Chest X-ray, AP view. Patient: 58 years old, sex M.
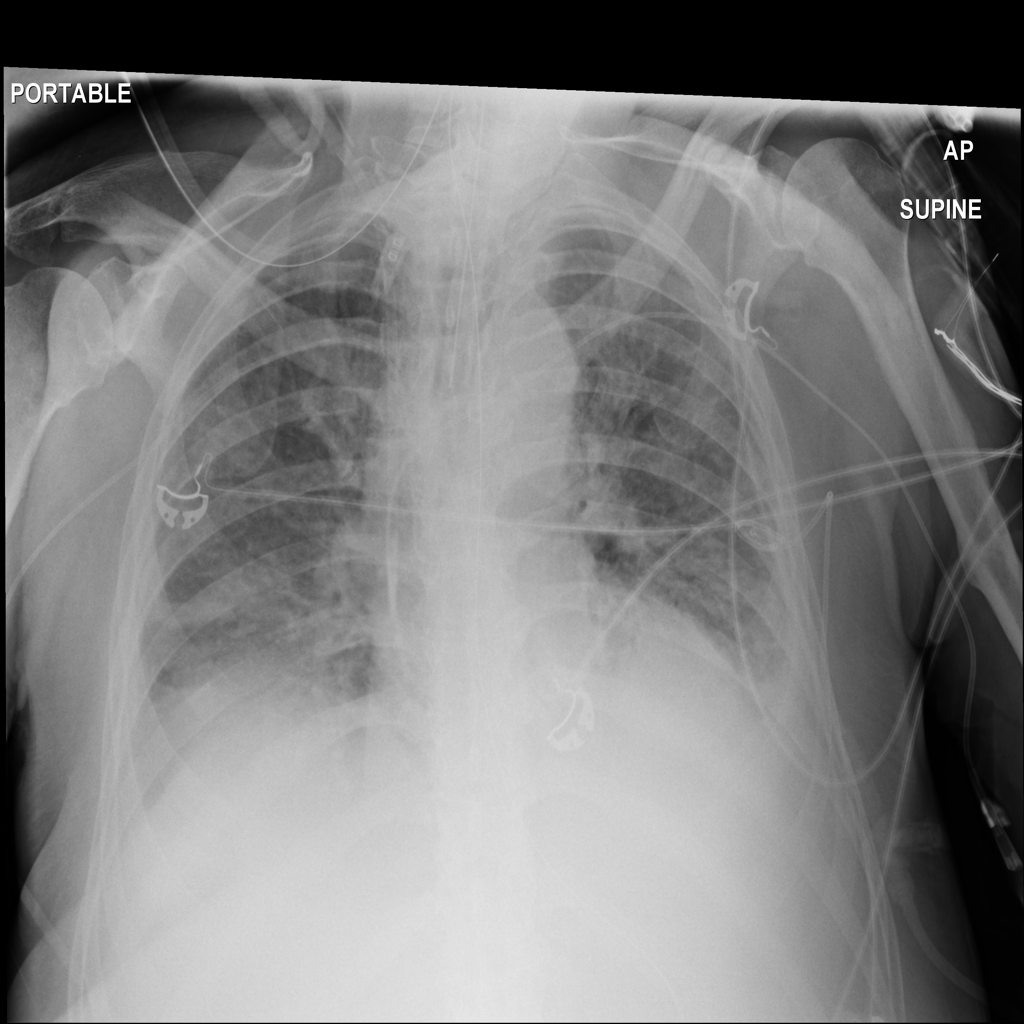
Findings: Effusion, Infiltration